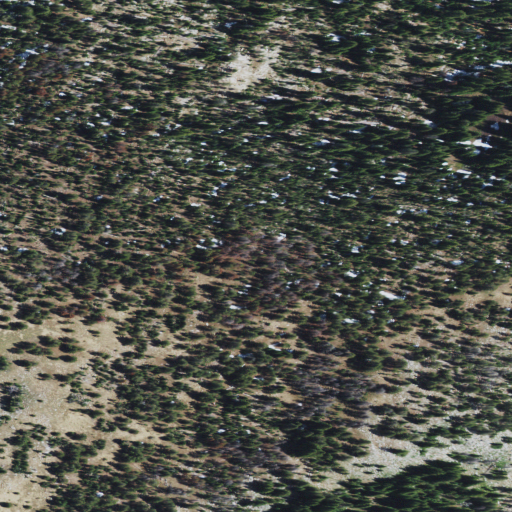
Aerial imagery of mountain in Oregon named Sunrise Butte containing shrub, evergreen forest, and grassland